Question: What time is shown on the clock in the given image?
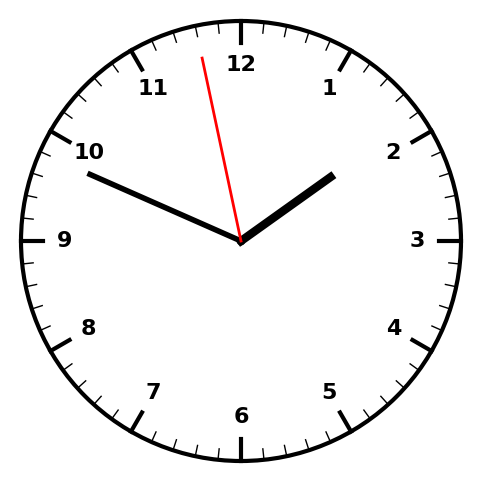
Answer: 01:48:58